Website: macys
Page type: customer-info-address
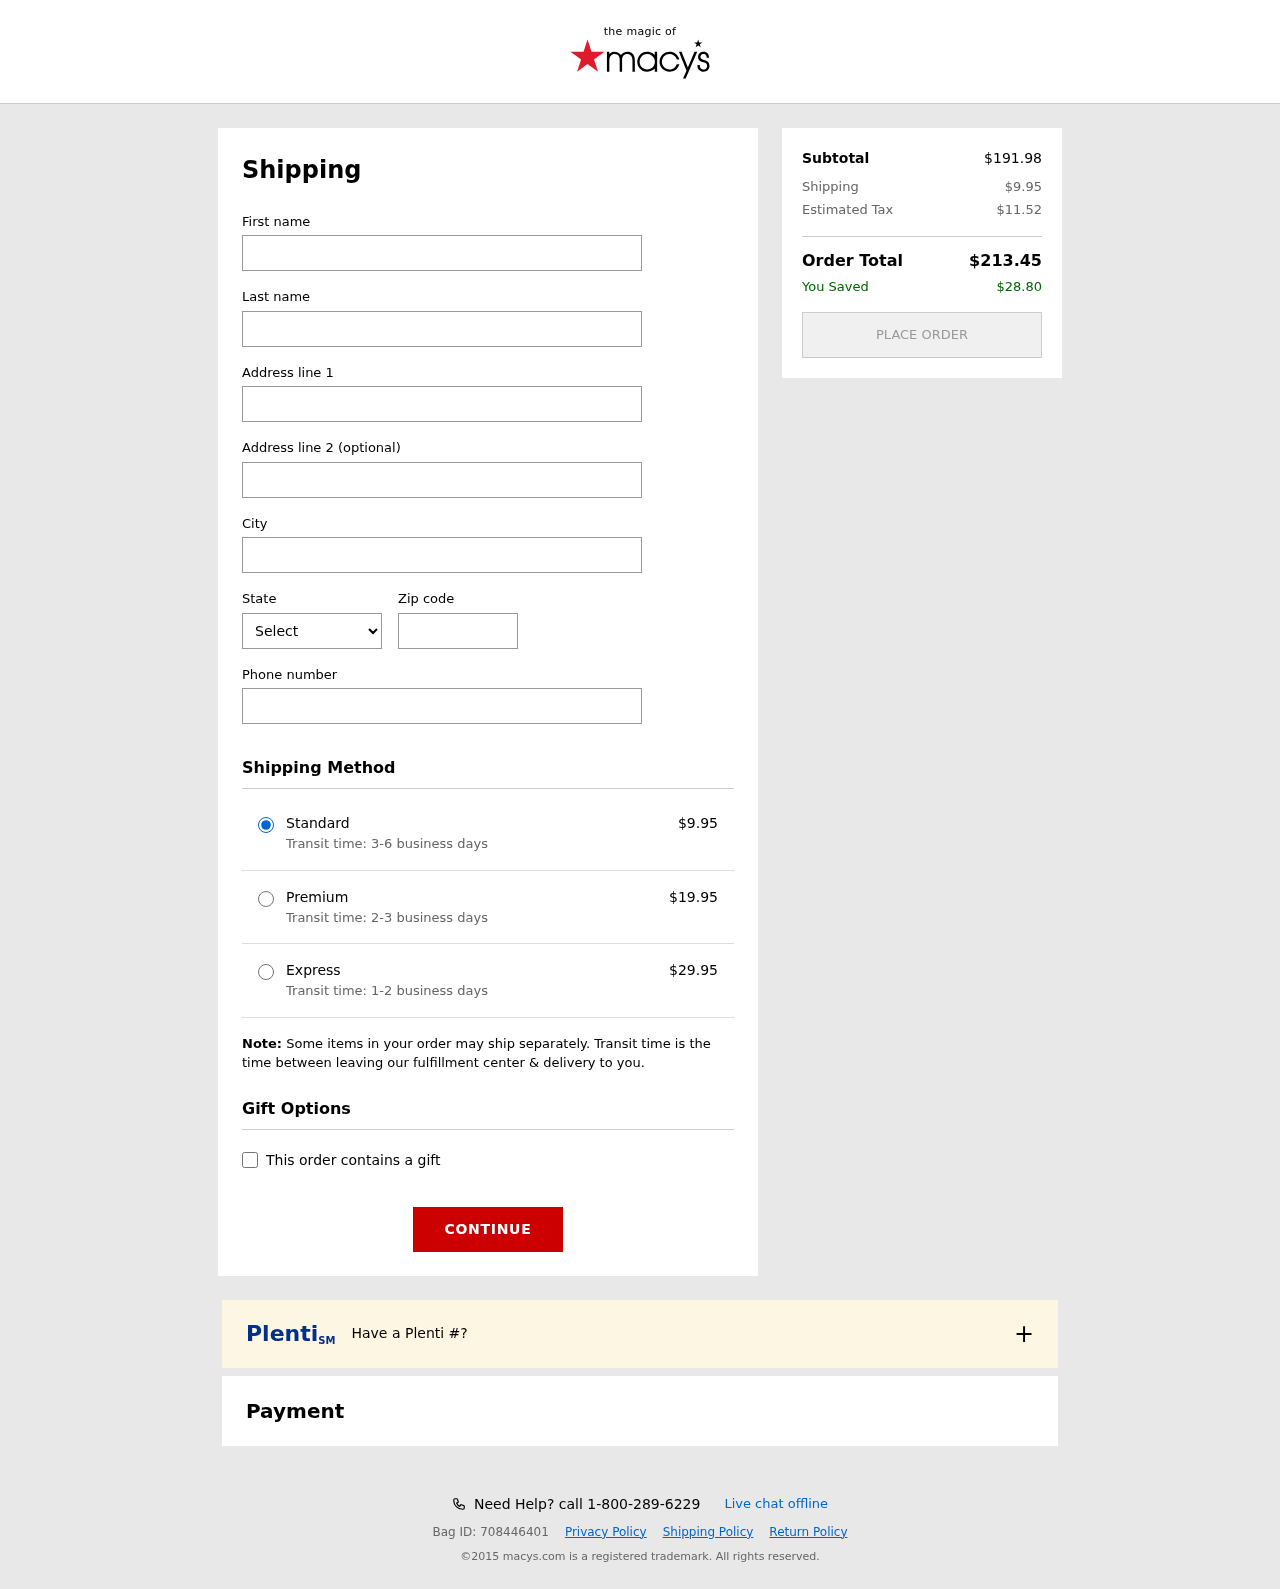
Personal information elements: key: PII_CITY
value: East Tracieshire
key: PII_FIRSTNAME
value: Sandra
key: PII_LASTNAME
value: Johnson
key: PII_PHONE
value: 5925045442
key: PII_POSTCODE
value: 03796
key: PII_STATE_ABBR
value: IL
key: PII_STREET
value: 10696 Griffith Fields Suite 963
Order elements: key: ORDER_SHIPPING_COST
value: $9.95
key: ORDER_SHIPPING_COST_PREMIUM
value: $19.95
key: ORDER_SHIPPING_COST_EXPRESS
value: $29.95
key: ORDER_SUBTOTAL
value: $191.98
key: ORDER_TAX
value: $11.52
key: ORDER_TOTAL
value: $213.45
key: ORDER_SAVINGS
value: $28.80